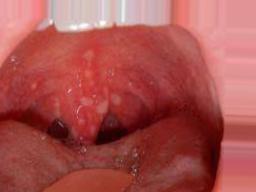
Condition: Mouth Ulcer